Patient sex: M
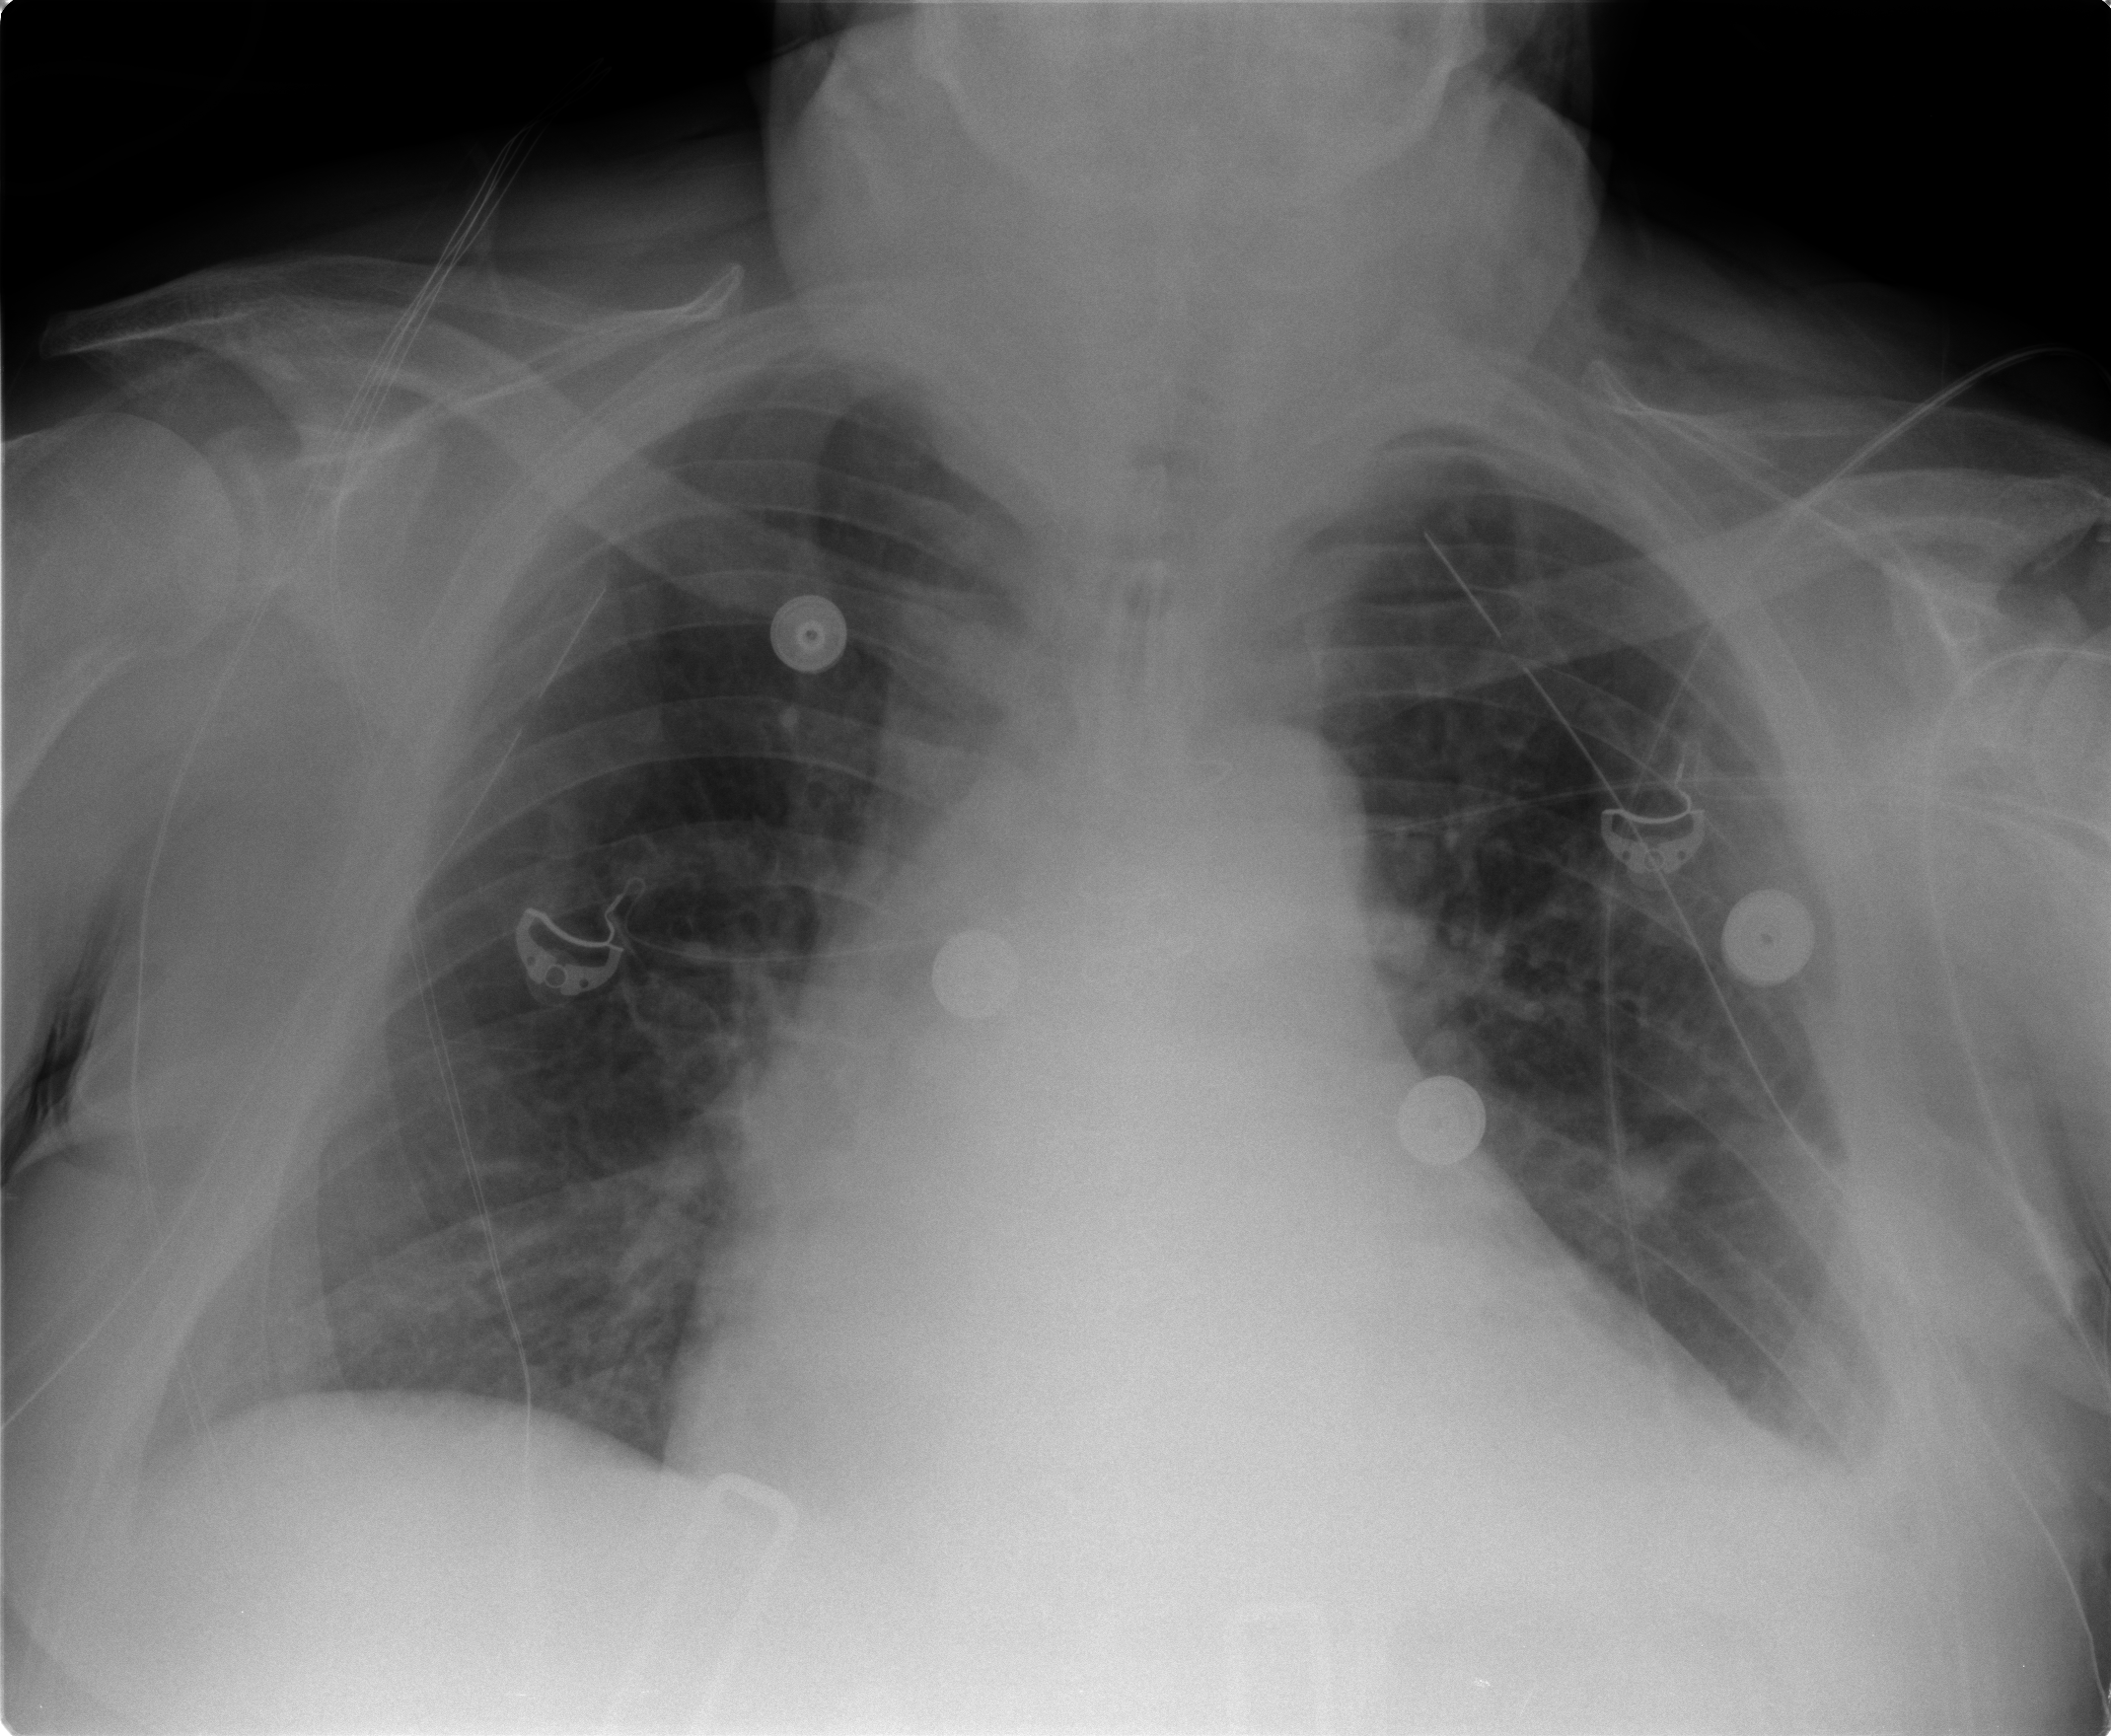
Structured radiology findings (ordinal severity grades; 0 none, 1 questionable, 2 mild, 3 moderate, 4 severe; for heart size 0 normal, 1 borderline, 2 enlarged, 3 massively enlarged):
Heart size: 2
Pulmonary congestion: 0
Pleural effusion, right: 0
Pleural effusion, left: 2
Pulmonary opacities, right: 0
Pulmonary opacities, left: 2
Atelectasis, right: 0
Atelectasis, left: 2